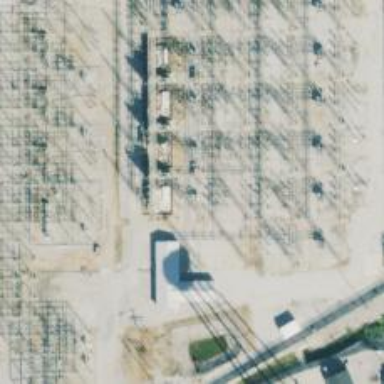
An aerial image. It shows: Switch used for power control.